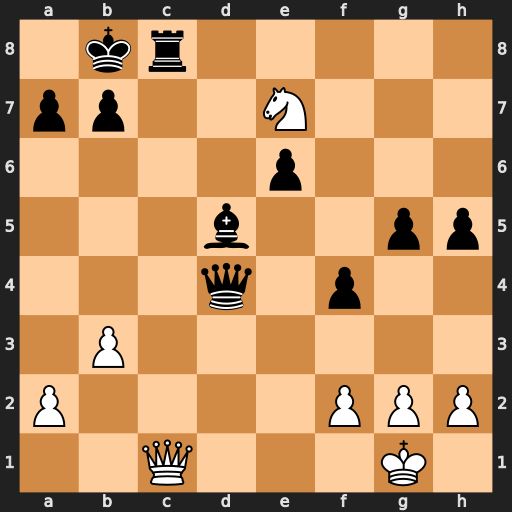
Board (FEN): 1kr5/pp2N3/4p3/3b2pp/3q1p2/1P6/P4PPP/2Q3K1
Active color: w
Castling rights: -
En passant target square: -
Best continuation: Qxc8#